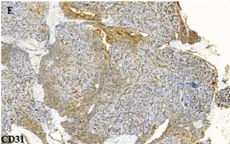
(B-F) Immunohistochemical staining was positive for D2-40, PROX-1, LYVE-1, CD31 and CD34, respectively.
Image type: pathology (immunostaining)